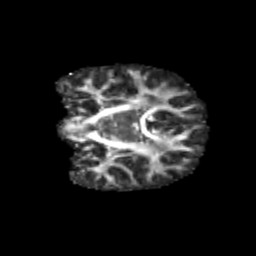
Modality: FA
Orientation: coronal
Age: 9
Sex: male
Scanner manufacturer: siemens
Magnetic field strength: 3 T
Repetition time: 3.8 s
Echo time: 0.07 s